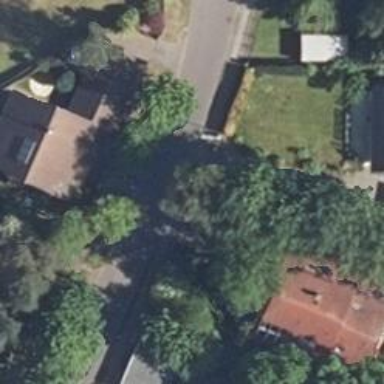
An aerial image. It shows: Residential road with asphalt surface and sidewalk on the left side.